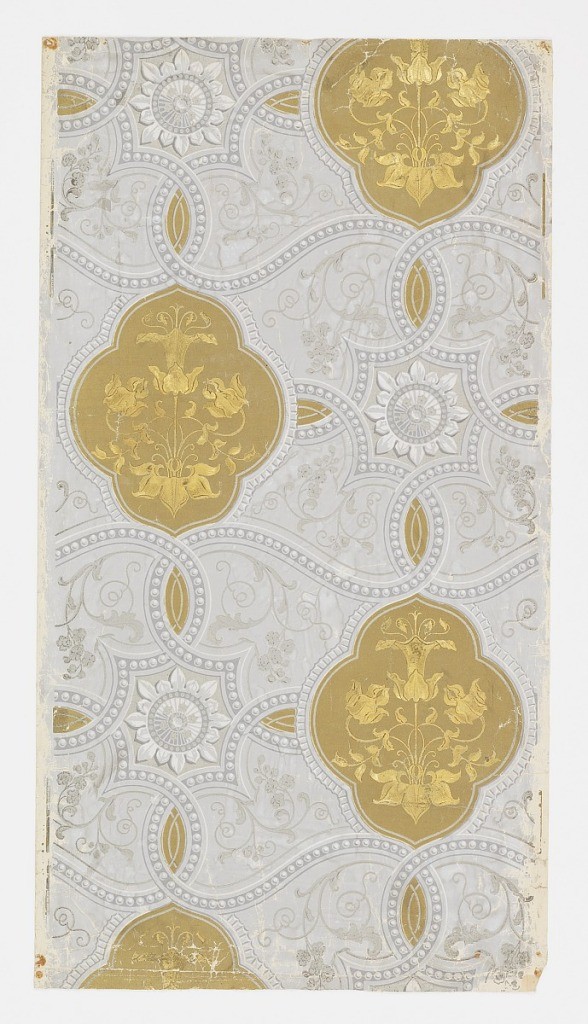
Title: Sidewall
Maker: Carl Herting, German
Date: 1862–65
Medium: Block-printed, gold foil applique, silver
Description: Drop-repeating gold quatrefoils centered with formalized gold foil flowers and leaves. The spaces between are embellished with foliate arabesques and flower medallions, all the elements being connected by beaded strapwork in grisaille.